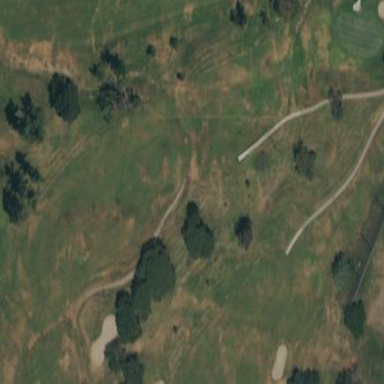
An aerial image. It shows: Scenic golf fairway.